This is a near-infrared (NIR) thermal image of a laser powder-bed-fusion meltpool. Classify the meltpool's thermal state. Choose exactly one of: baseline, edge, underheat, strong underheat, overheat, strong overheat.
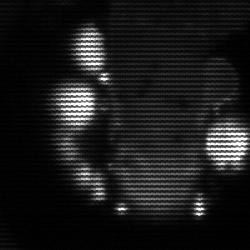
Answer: strong underheat